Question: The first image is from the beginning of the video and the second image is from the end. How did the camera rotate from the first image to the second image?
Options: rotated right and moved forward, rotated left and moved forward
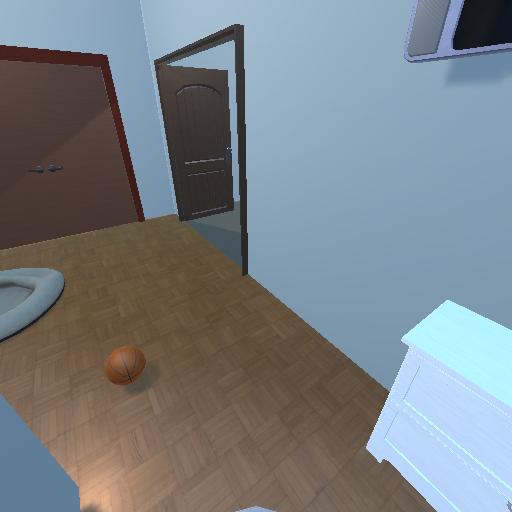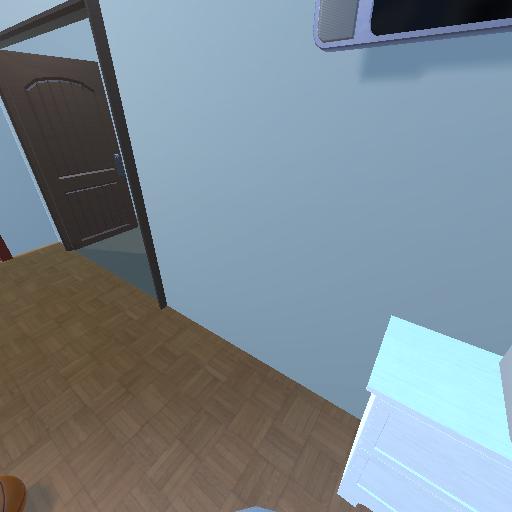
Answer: rotated right and moved forward